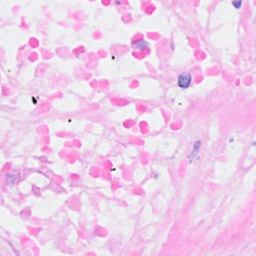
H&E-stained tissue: Breast